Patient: sex M, age 36
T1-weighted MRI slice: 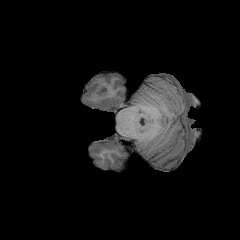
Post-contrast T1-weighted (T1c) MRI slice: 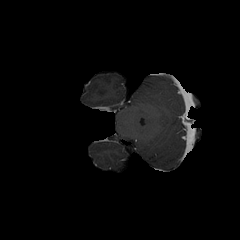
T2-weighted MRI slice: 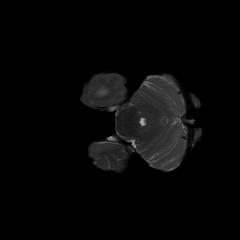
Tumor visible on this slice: yes
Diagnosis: Astrocytoma, IDH-mutant
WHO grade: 3